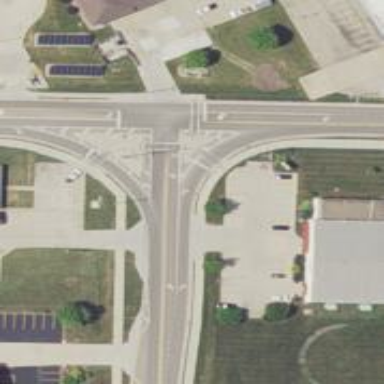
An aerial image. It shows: Uncontrolled road crossing with lines markings.